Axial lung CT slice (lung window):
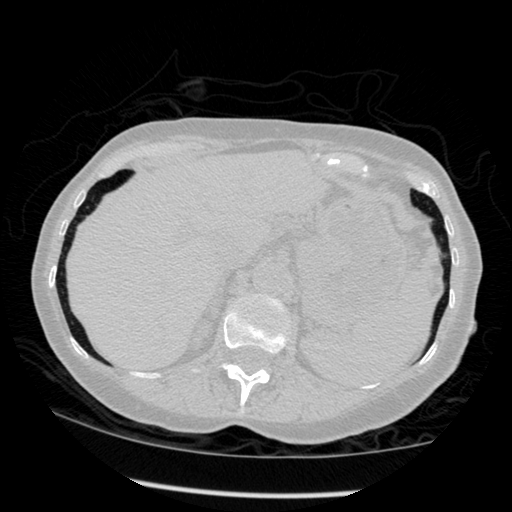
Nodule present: no